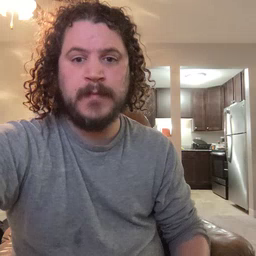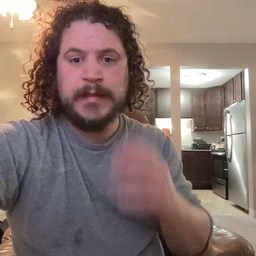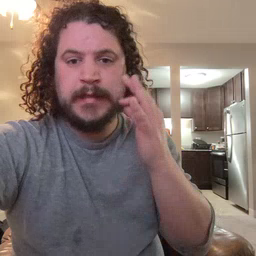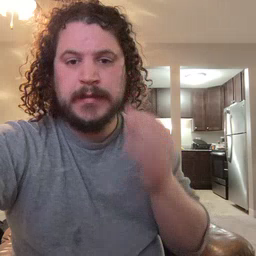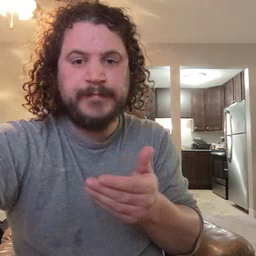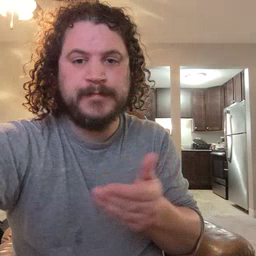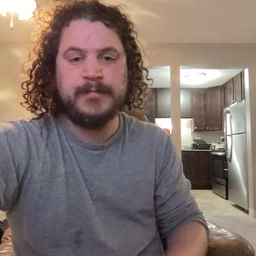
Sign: kitty